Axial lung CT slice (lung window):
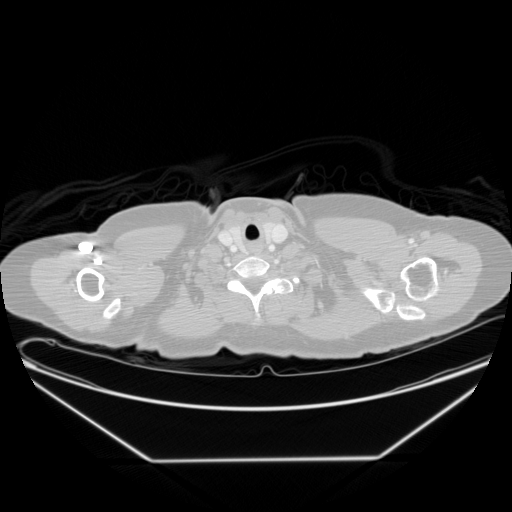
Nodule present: no